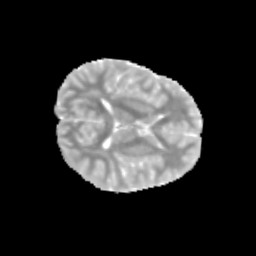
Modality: MD
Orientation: axial
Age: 10
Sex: male
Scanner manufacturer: siemens
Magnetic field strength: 3 T
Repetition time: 3.8 s
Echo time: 0.07 s